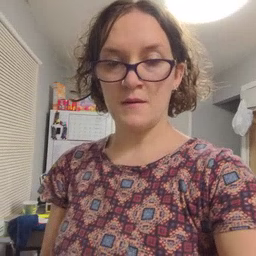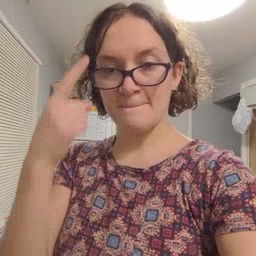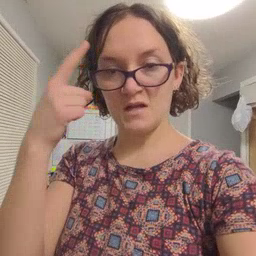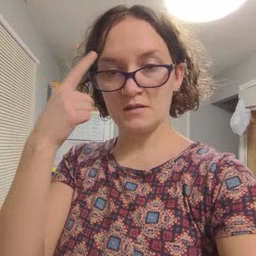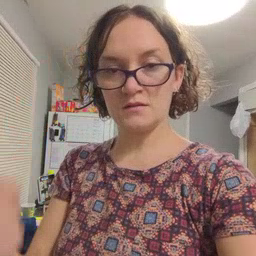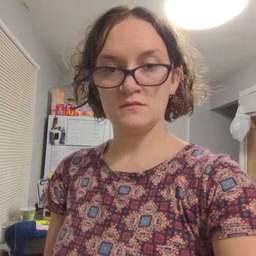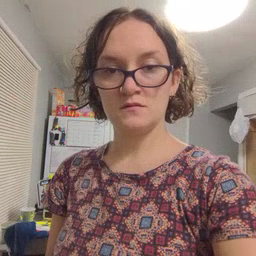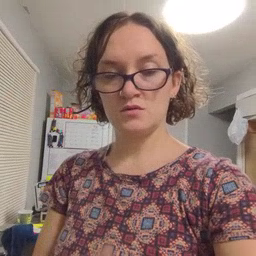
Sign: penny